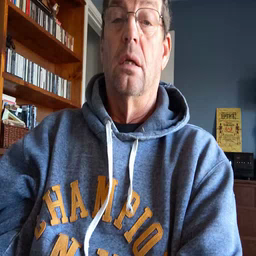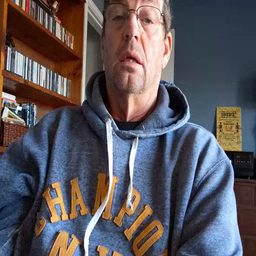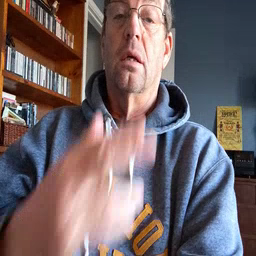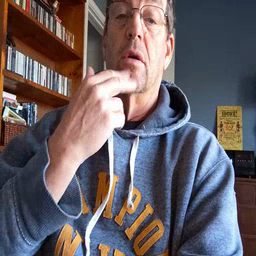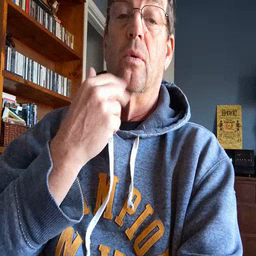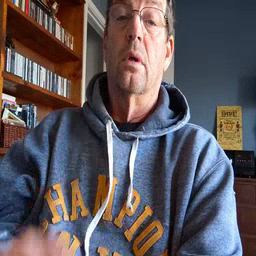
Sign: cute